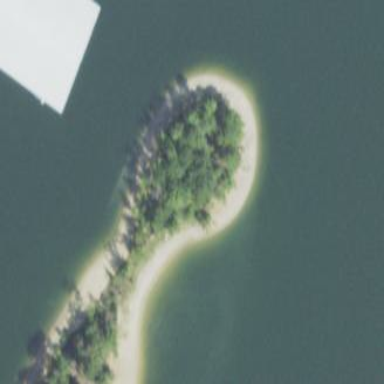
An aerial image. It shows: Islet.